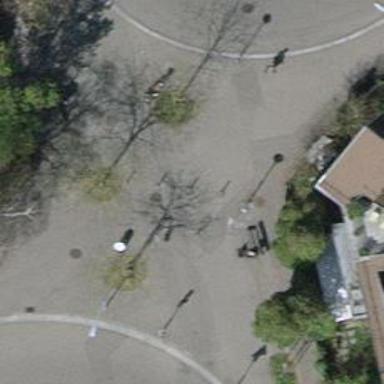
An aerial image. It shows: Bollard.